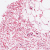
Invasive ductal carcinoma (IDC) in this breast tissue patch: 0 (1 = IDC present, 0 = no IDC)